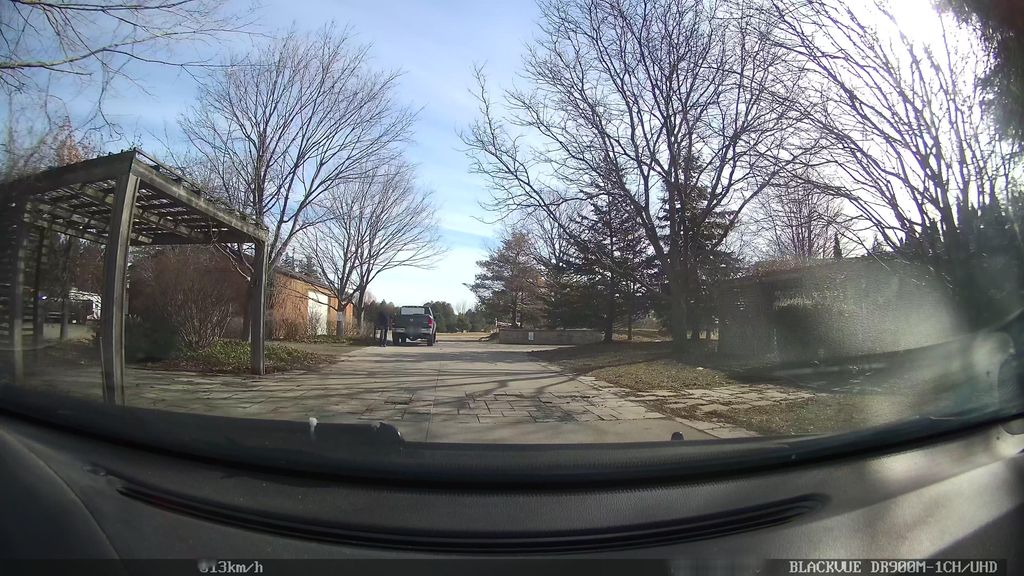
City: kitchener-waterloo